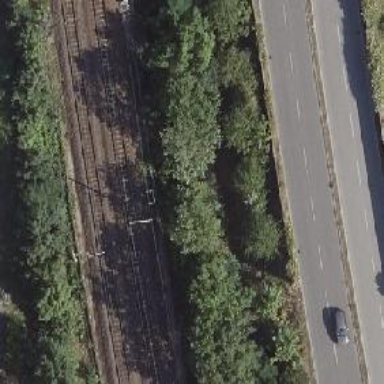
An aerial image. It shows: Electrified railway with contact line running along embankment.